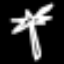
Label: palm tree